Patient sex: M
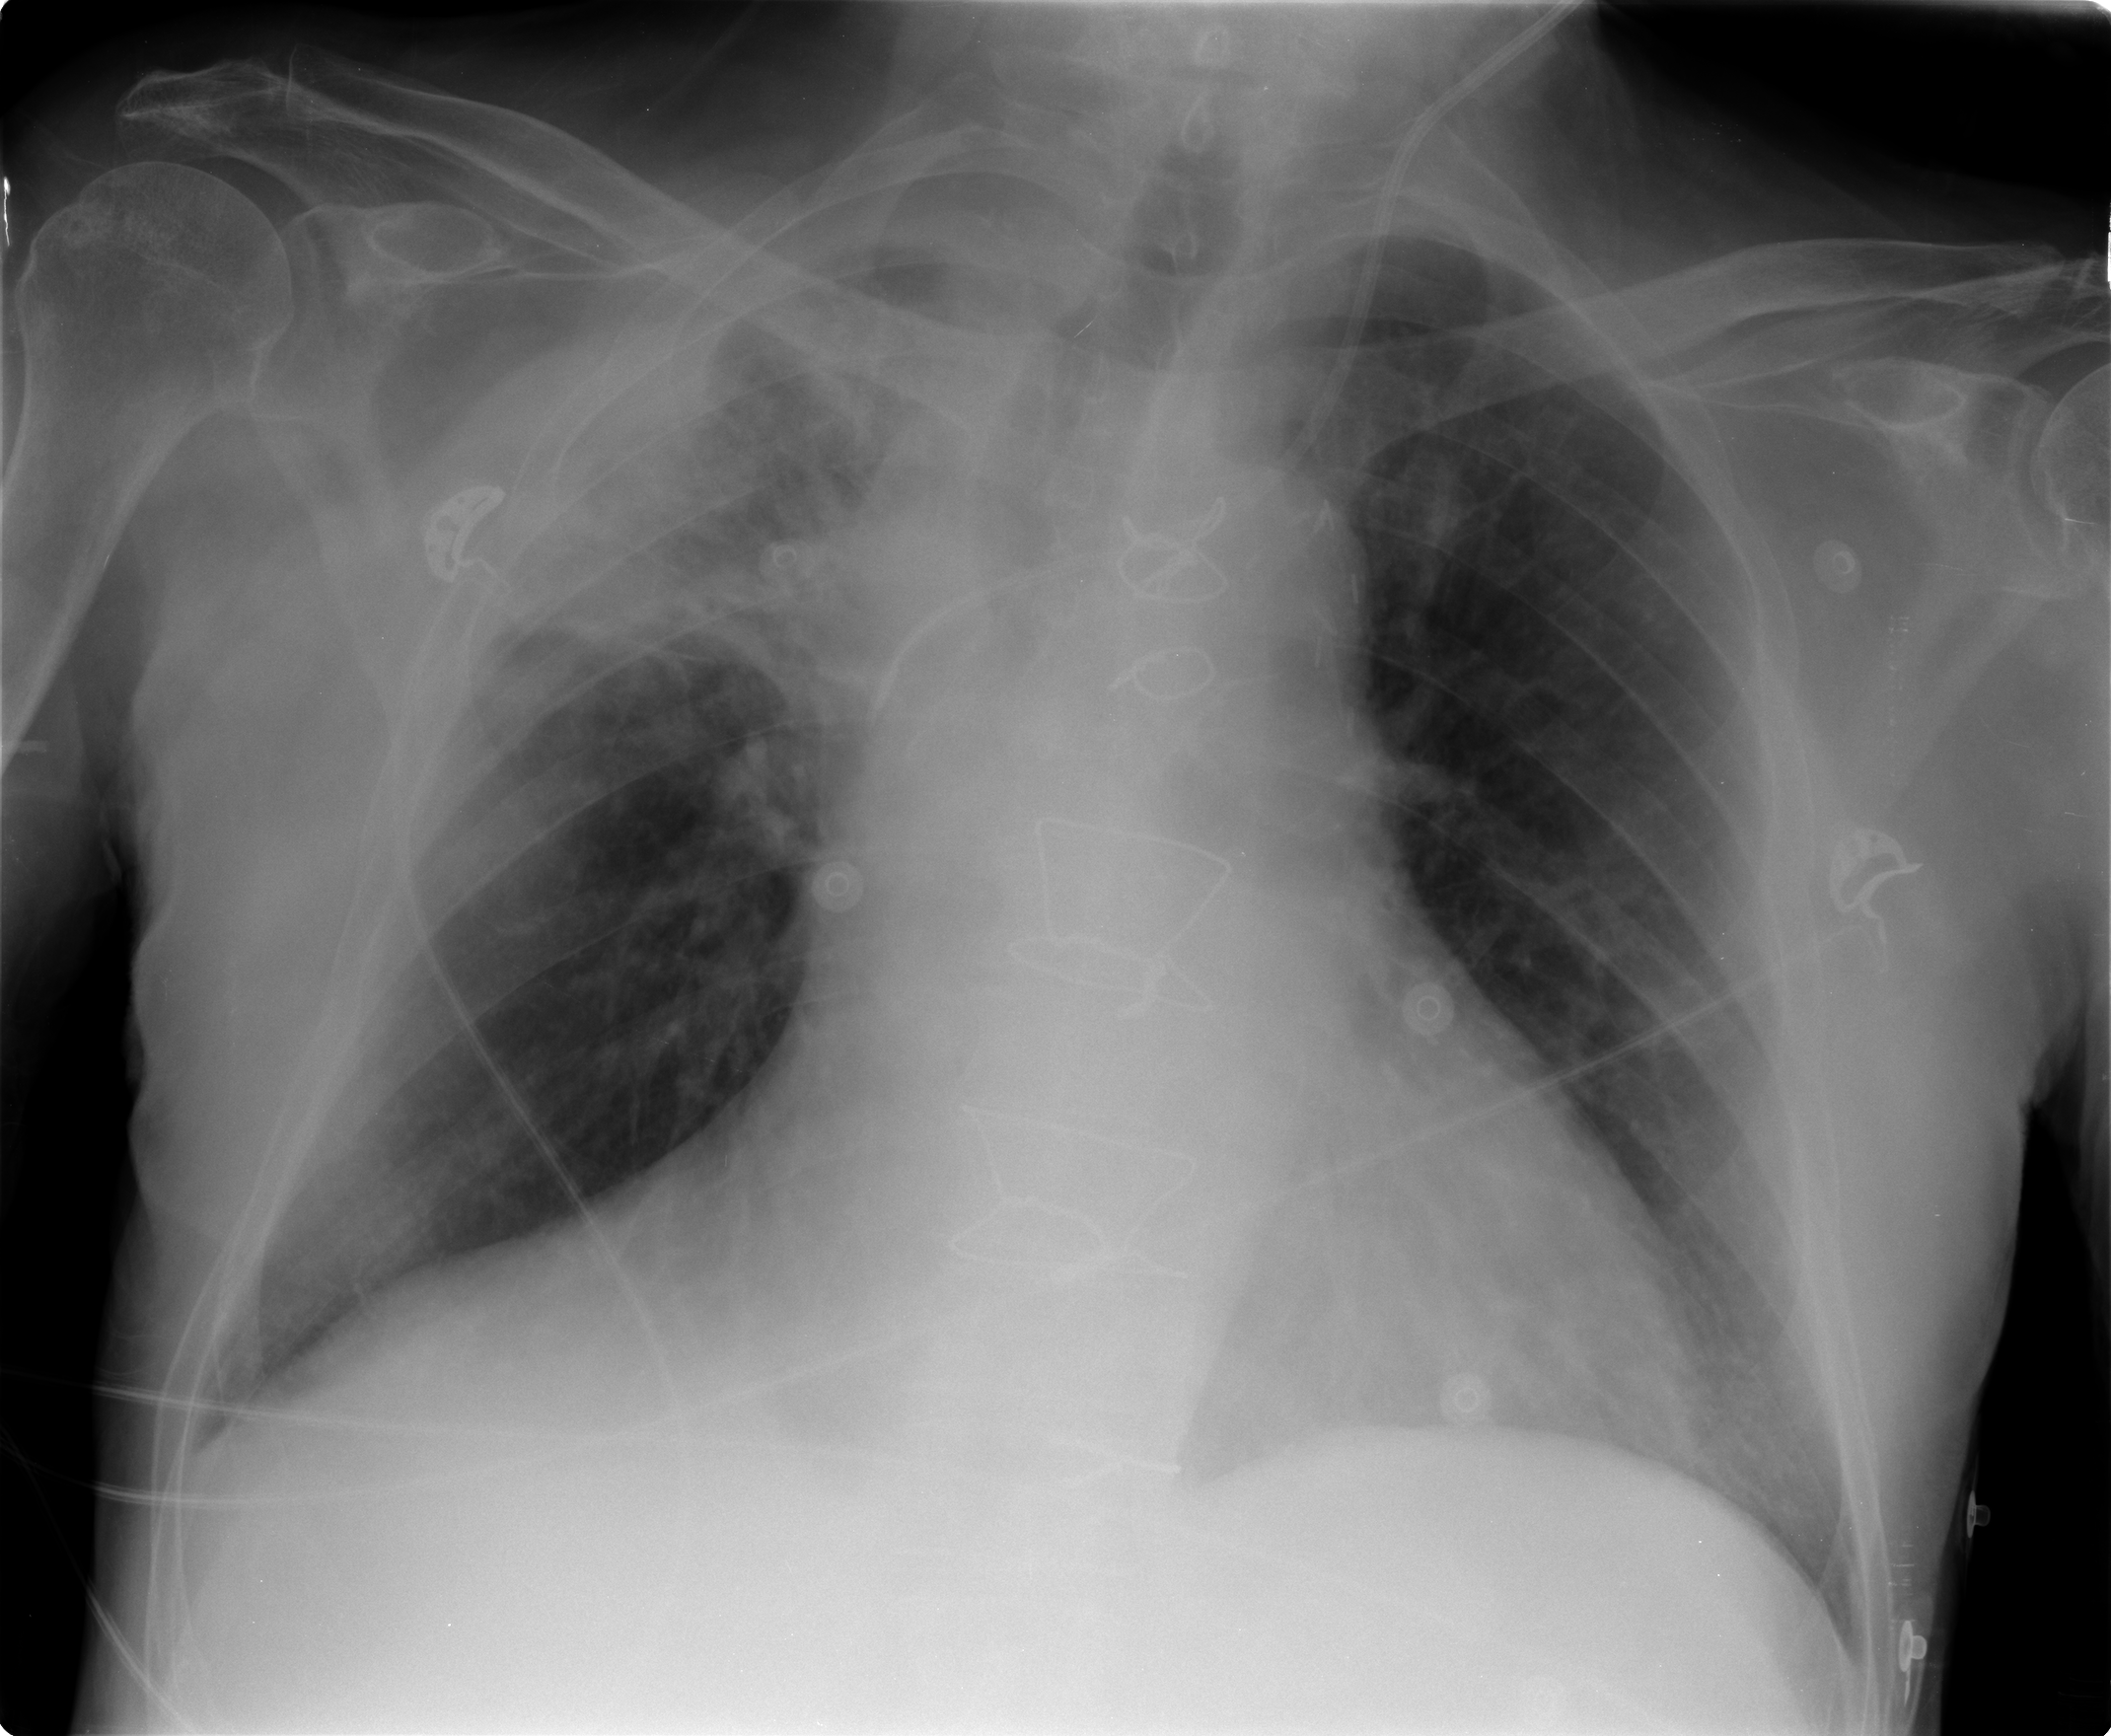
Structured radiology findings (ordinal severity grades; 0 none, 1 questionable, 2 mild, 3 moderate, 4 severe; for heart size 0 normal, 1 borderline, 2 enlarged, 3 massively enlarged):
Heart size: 1
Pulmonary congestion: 0
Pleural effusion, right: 0
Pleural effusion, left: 0
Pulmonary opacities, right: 3
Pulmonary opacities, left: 0
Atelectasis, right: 2
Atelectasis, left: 0